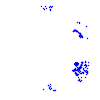
Particle: proton